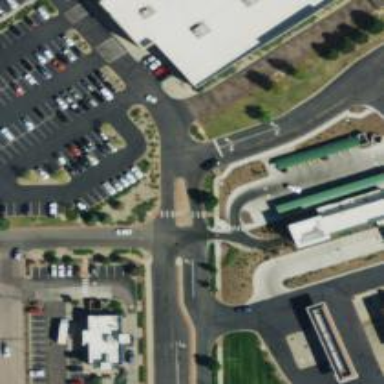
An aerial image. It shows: Building housing car wash facility.